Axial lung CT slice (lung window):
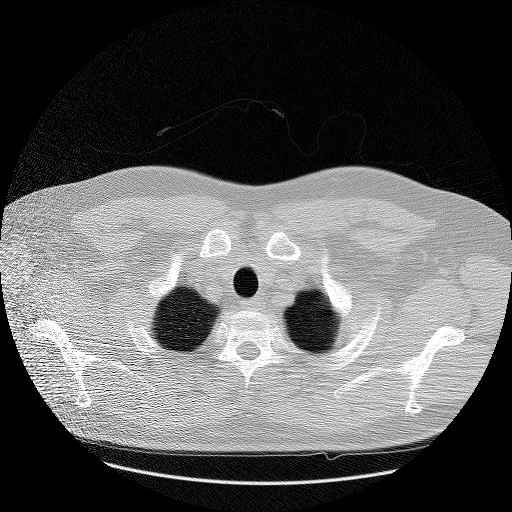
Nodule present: no